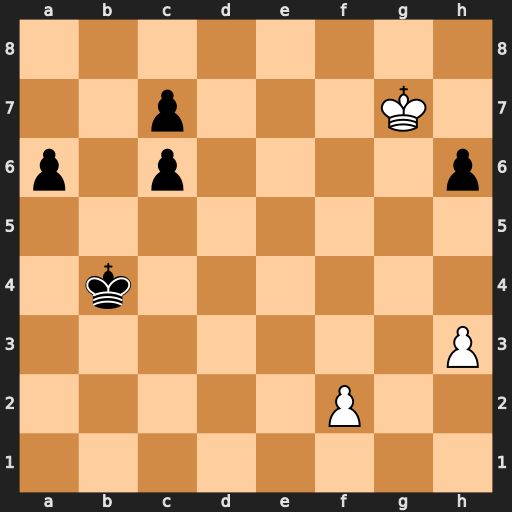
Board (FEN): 8/2p3K1/p1p4p/8/1k6/7P/5P2/8
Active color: w
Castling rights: -
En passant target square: -
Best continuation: f4 a5 f5 c5 f6